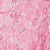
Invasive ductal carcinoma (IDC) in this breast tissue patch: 0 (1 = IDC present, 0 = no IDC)